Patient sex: F
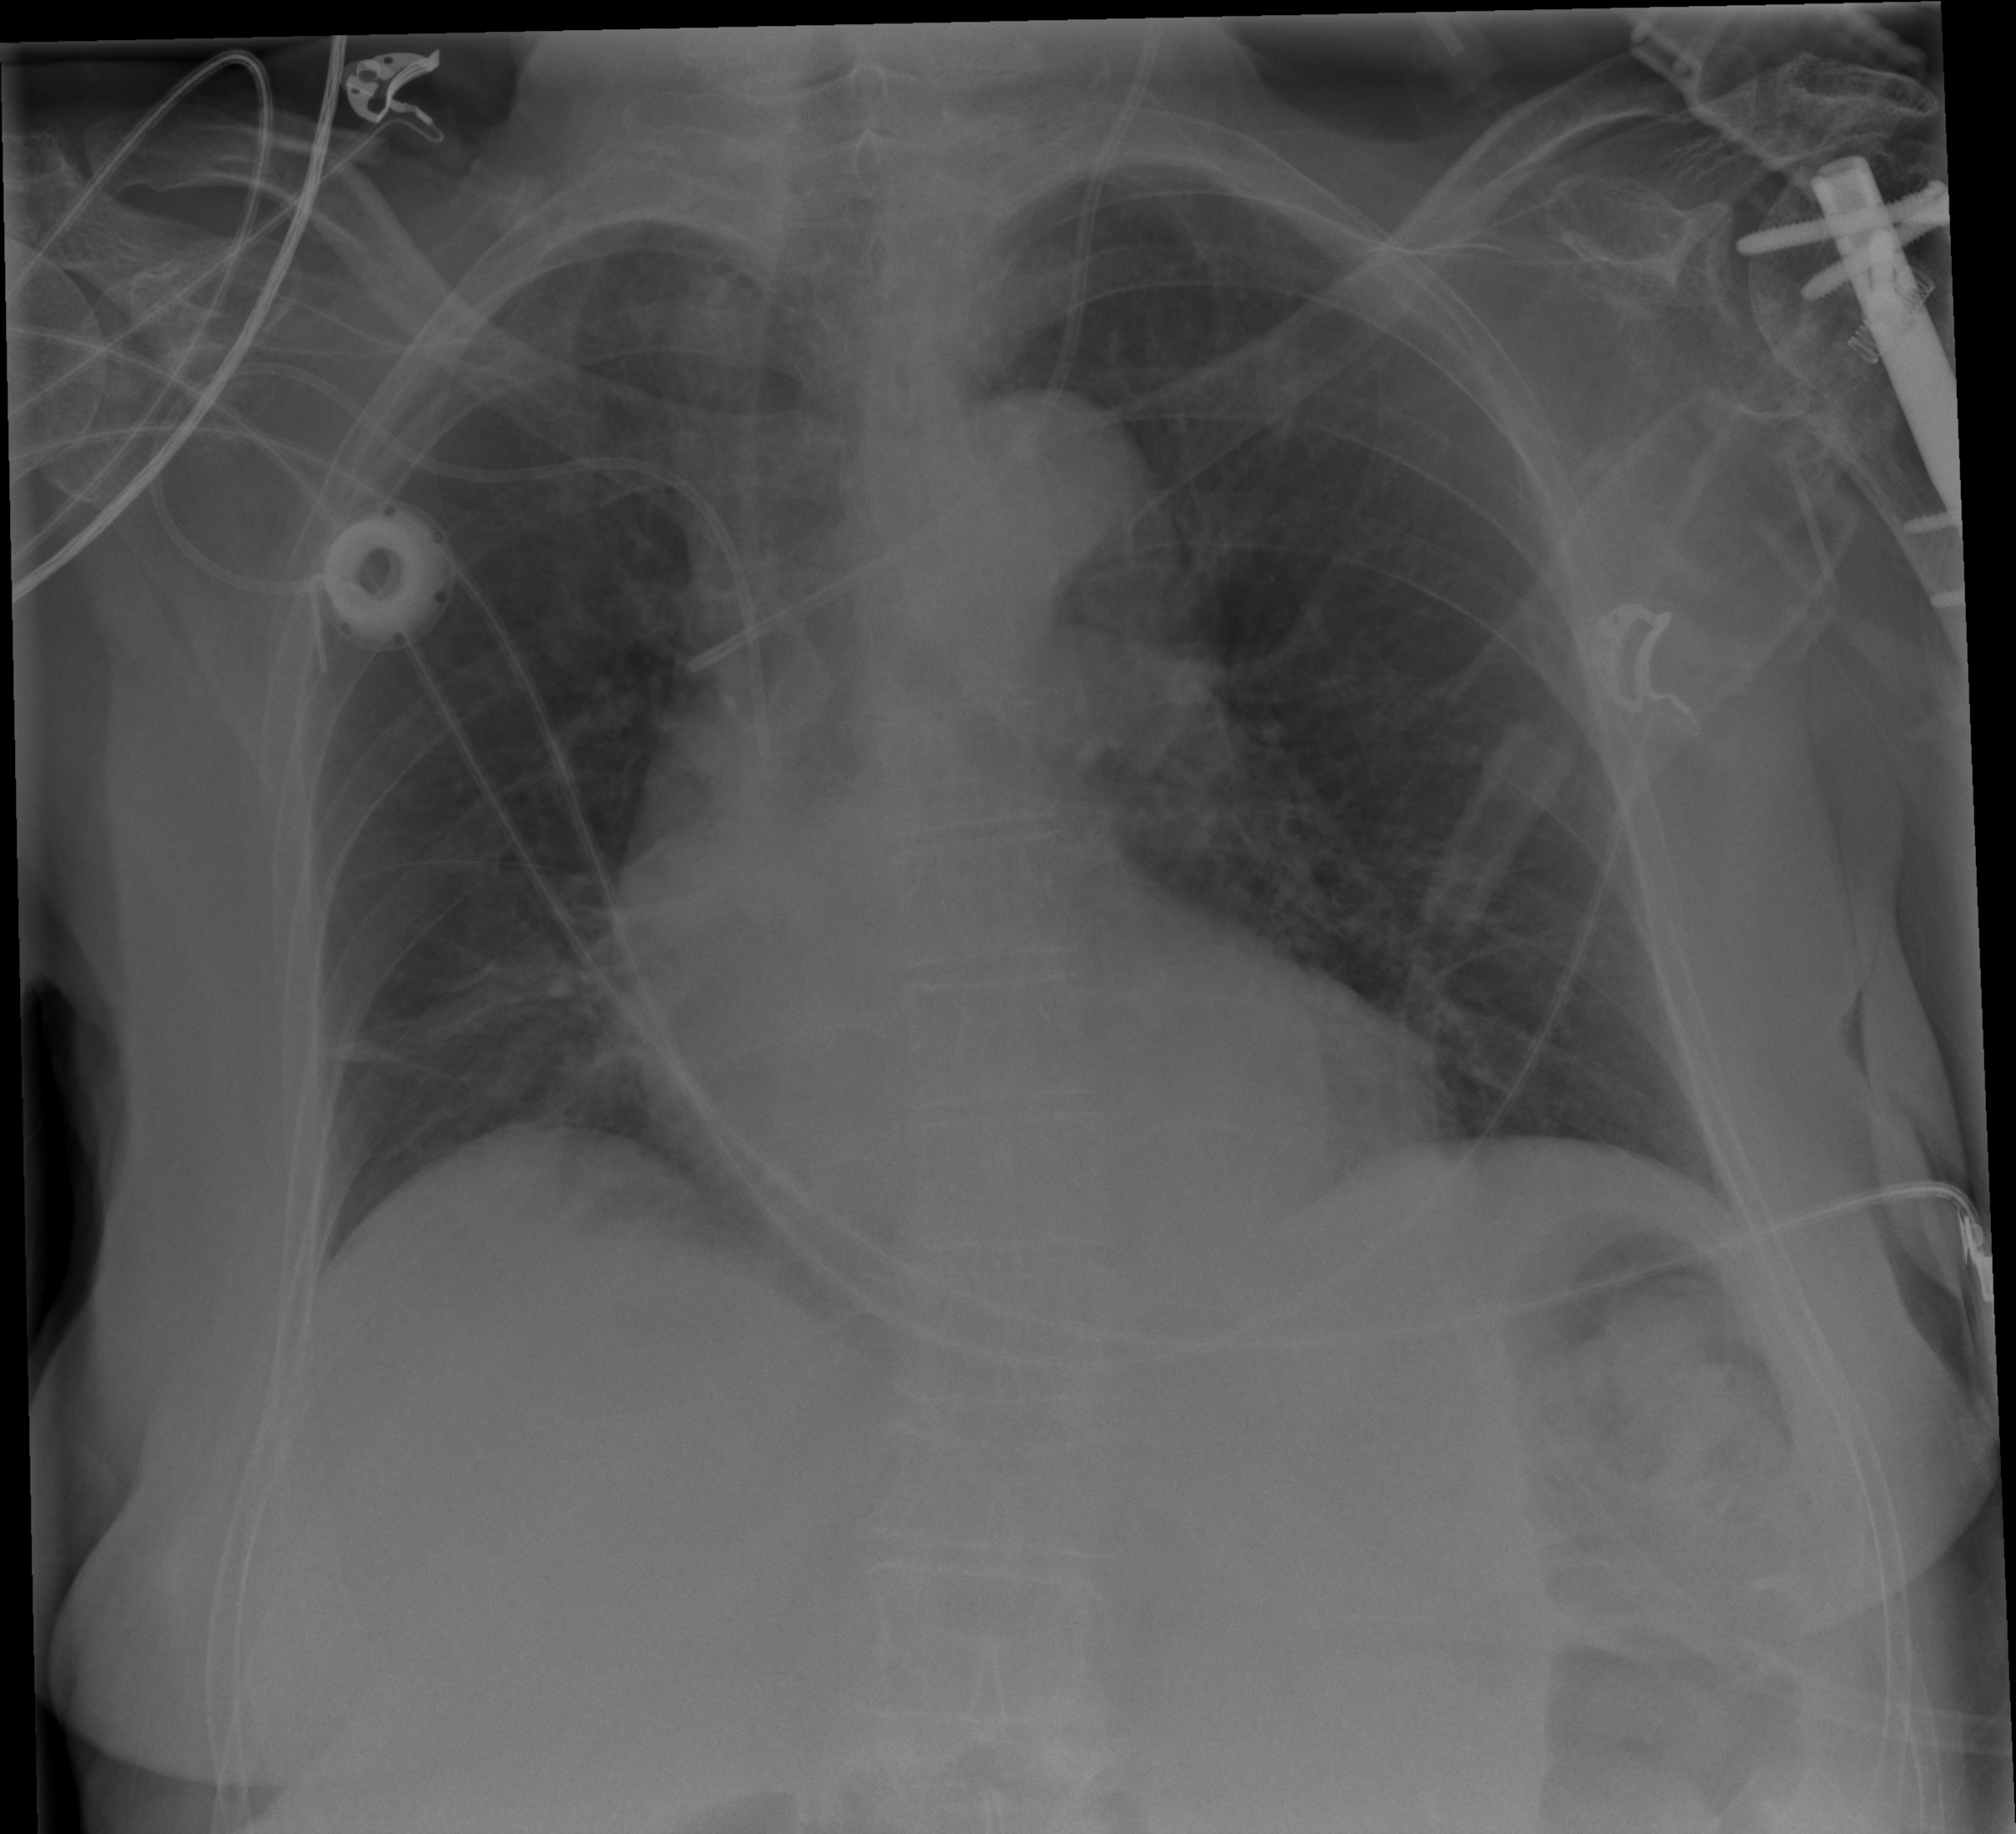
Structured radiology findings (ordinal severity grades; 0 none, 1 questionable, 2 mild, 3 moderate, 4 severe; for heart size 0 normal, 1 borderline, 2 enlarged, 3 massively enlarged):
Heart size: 1
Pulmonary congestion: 0
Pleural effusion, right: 0
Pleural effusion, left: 0
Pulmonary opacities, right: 2
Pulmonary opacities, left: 0
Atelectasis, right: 2
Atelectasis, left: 0